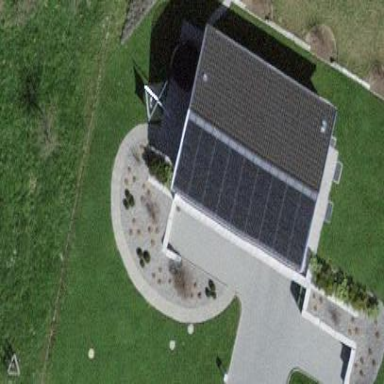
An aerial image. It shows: Solar power generator using photovoltaic method with solar photovoltaic panel types.